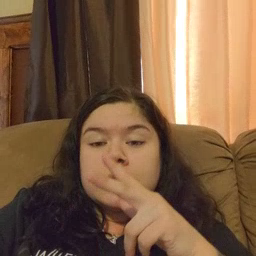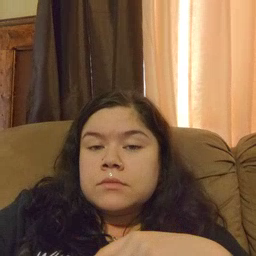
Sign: hen